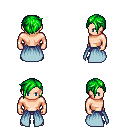
a pixel art fantasy rpg character, male body template, human, light skin, overskirt, magenta pants, green pixie cut hairstyle, brown shoes, four views (front, back, left, right), 2x2 character sprite sheet, small pixel art, hard edges, no anti-aliasing